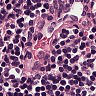
Metastatic tissue present: no